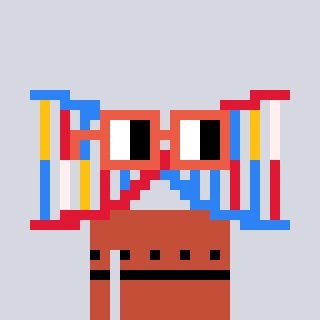
a pixel art character with square orange glasses, a dna-shaped head and a rust-colored body on a cool background